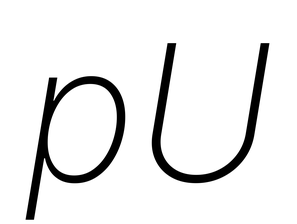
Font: Inter-Italic_ExtraLight_Italic